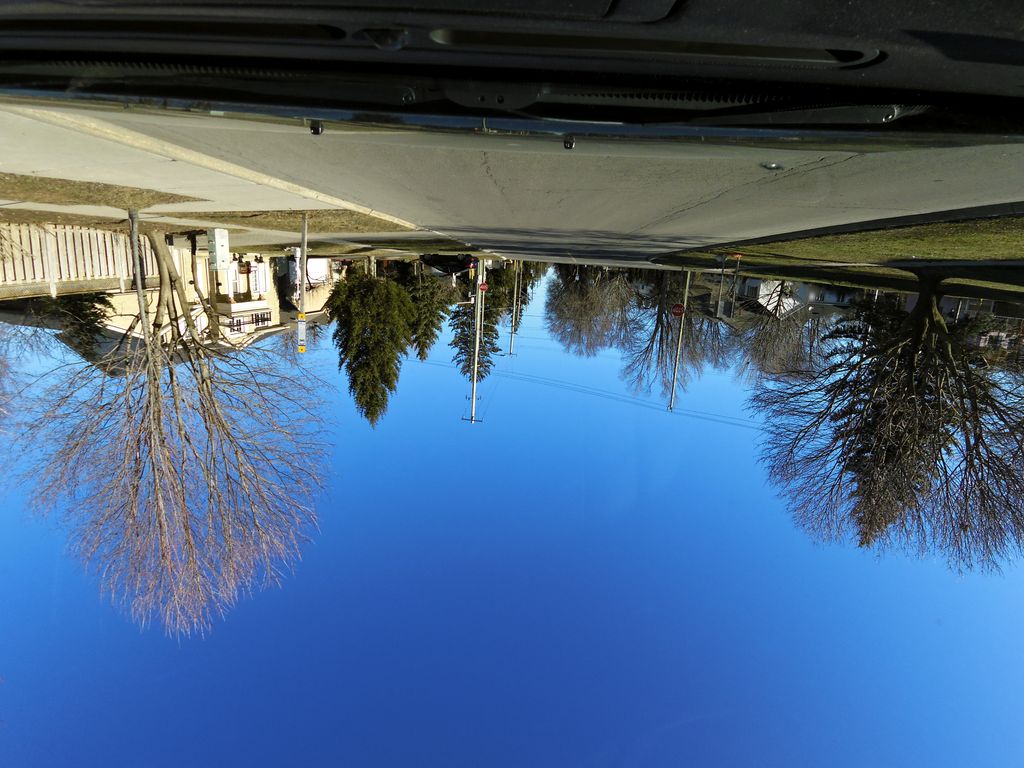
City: hamilton